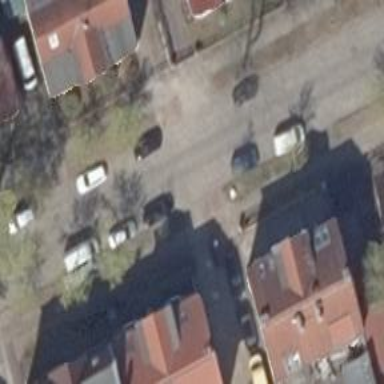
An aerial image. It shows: Residential road with separate sidewalks on both sides.